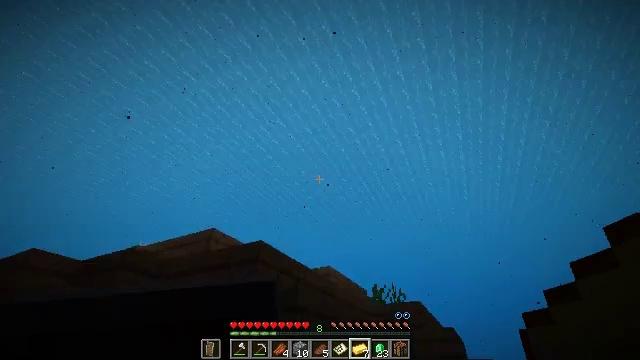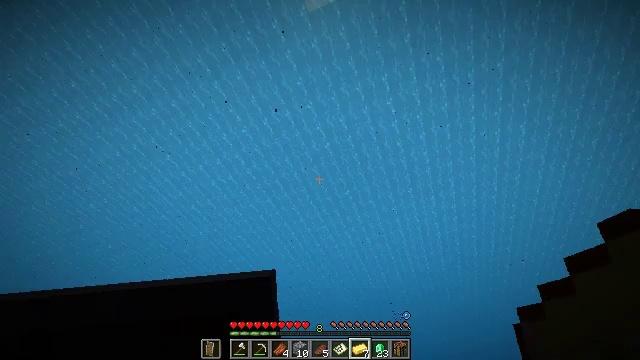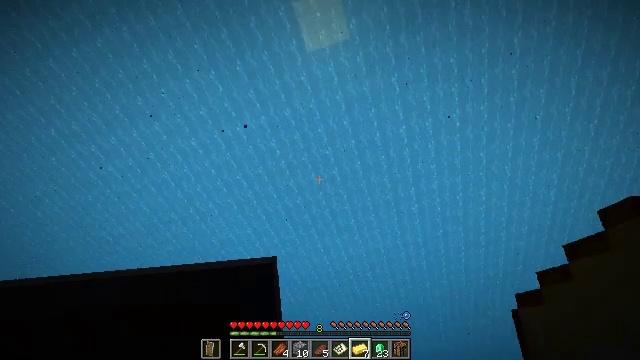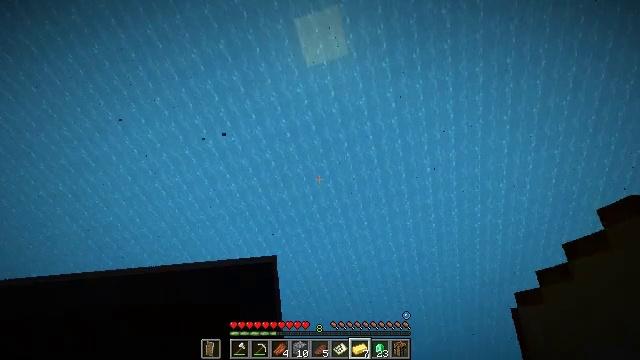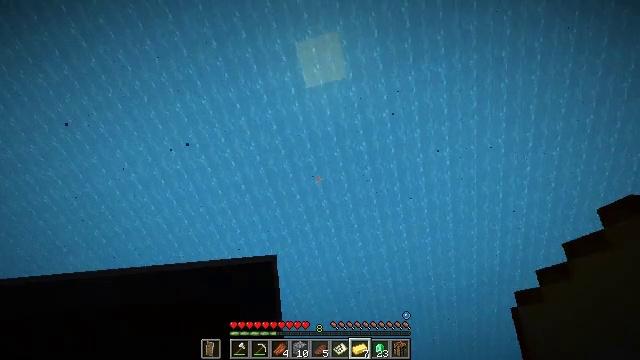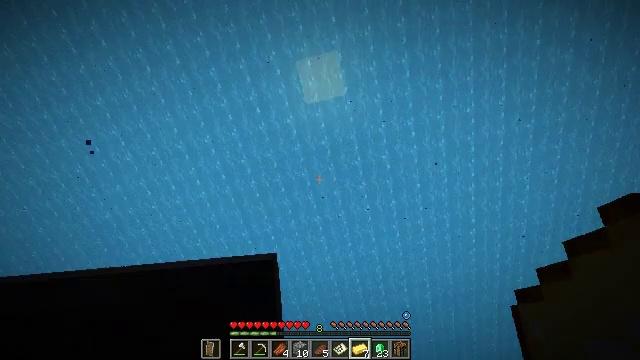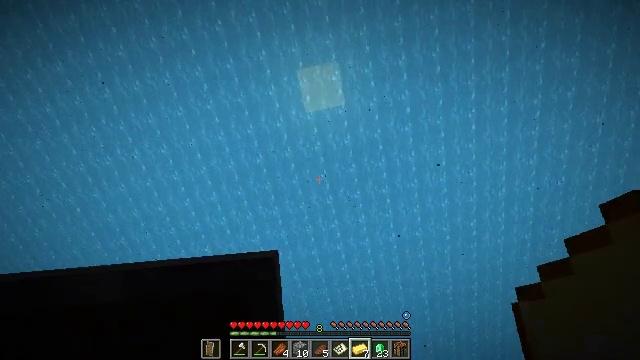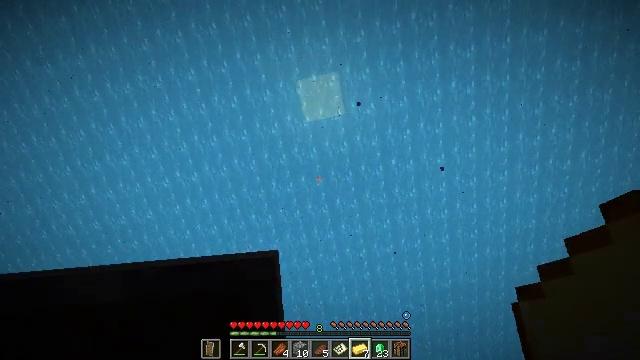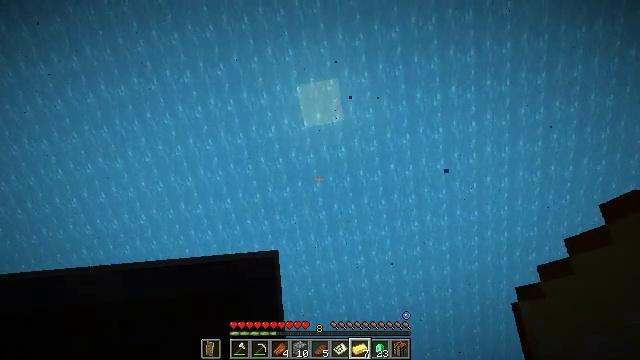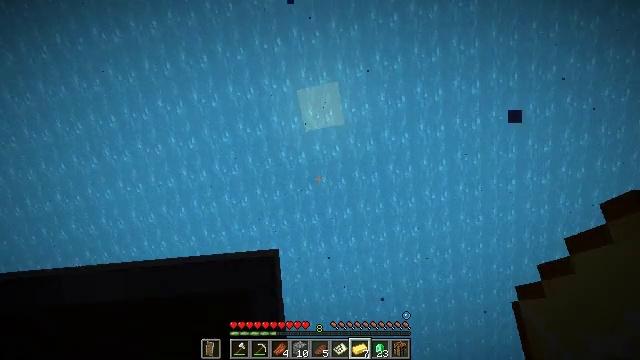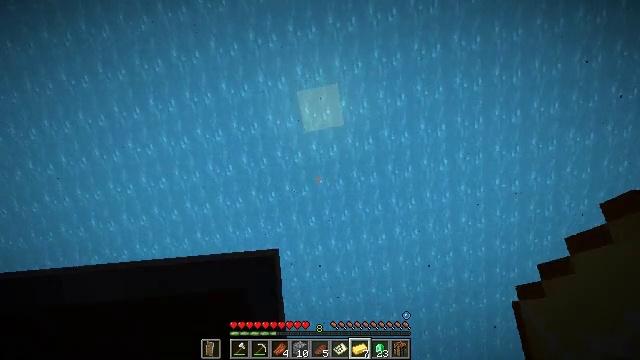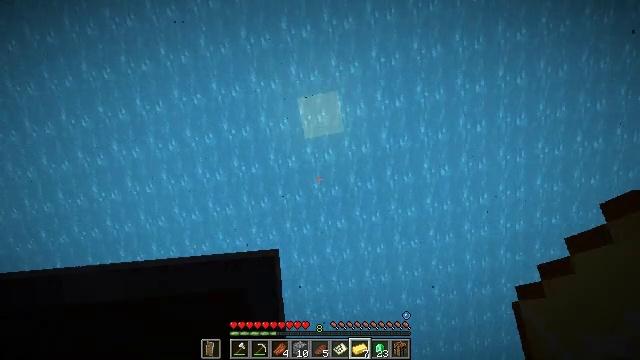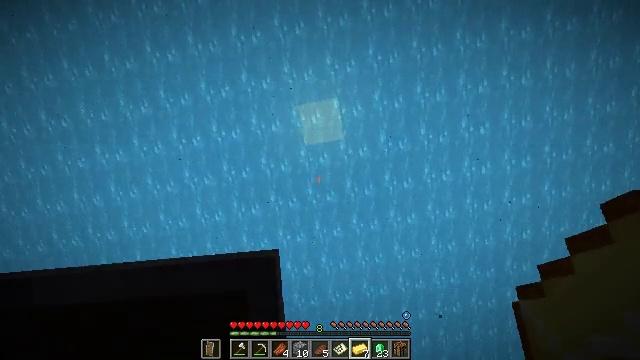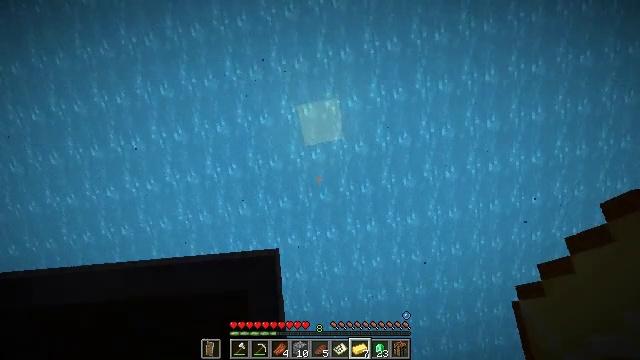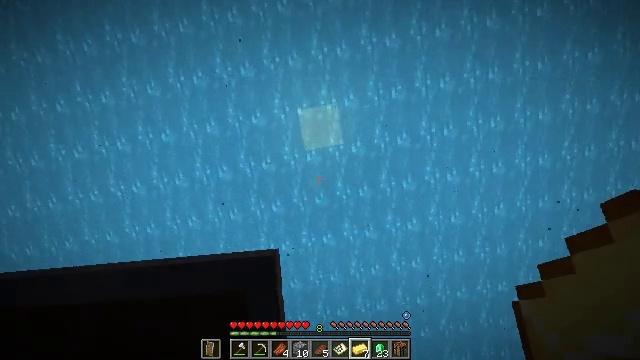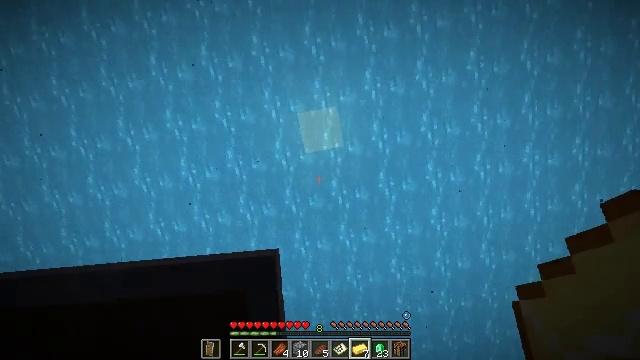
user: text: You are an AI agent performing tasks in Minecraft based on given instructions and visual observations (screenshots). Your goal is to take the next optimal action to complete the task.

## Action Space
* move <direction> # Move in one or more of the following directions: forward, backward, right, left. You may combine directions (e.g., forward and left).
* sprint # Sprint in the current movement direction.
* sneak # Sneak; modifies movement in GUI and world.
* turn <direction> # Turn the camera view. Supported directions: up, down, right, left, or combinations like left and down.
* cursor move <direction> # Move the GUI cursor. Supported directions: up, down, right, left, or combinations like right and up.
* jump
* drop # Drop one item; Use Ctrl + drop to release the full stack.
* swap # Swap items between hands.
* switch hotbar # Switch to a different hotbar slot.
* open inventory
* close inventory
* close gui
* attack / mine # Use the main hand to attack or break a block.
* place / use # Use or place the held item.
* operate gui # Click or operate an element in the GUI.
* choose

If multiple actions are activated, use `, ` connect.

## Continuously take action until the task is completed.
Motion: motion action
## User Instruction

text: Drop a filled map.
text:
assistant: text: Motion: move forward and move right, sprint, turn right and up, jump
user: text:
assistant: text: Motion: move forward and move right, sprint, turn right and up, jump
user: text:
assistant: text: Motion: move forward and move right, sprint, turn right and up, jump
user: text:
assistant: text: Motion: move forward and move right, sprint, turn right and up, jump
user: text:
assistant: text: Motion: move forward and move right, sprint, turn right and up, jump
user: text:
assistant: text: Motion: move forward and move right, sprint, turn up, jump
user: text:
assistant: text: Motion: move forward and move right, sprint, turn up, jump
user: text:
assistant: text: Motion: move forward and move right, sprint, turn up, jump
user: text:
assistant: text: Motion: move forward and move right, sprint, jump
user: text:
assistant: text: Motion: move forward and move right, sprint, jump
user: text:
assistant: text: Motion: move forward and move right, sprint, turn up, jump
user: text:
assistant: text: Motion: move forward and move right, sprint, turn up, jump
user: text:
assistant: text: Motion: move forward and move right, sprint, jump
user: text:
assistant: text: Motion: move forward and move right, sprint, turn up, jump
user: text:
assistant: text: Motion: move forward and move right, sprint, jump
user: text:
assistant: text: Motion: move forward and move right, sprint, jump
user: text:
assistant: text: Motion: move forward and move right, sprint, jump
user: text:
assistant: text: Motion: move forward and move right, sprint, turn left, jump
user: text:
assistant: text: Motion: move forward and move right, sprint, turn left and down, jump
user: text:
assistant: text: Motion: move forward and move right, sprint, turn left, jump
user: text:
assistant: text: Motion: move forward and move right, sprint, jump
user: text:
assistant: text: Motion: move forward and move right, sprint, jump
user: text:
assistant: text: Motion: move forward and move right, sprint, jump
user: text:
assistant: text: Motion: move forward and move right, sprint, turn left and down, jump
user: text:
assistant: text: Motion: move forward and move right, sprint, turn left and down, jump
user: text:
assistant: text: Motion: move forward and move right, sprint, turn left and down, jump
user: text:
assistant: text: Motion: move forward and move right, sprint, turn left and down, jump
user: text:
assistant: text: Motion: move forward and move right, sprint, turn left and down, jump
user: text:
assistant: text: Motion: move forward and move right, turn down, jump
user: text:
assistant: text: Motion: move forward and move right, turn down, jump